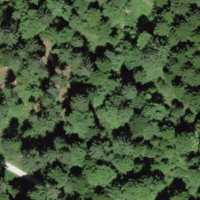
EUNIS habitat code: 43
Species observed at this site:
Epipactis helleborine